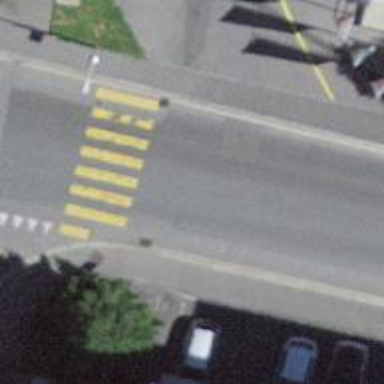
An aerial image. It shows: Zebra crossing on the road.